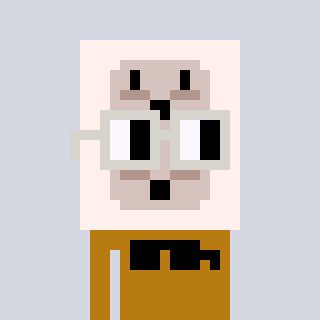
a pixel art character with square light gray glasses, a outlet-shaped head and a gold-colored body on a cool background